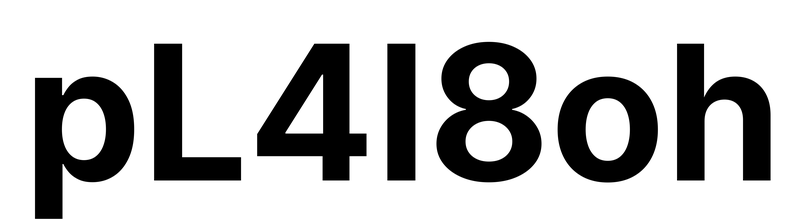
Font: Inter_Bold